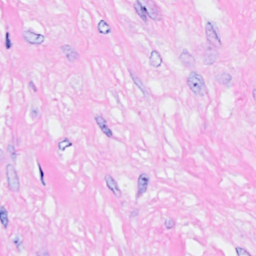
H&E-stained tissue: Breast